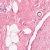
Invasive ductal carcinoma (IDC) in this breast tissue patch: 0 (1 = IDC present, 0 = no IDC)